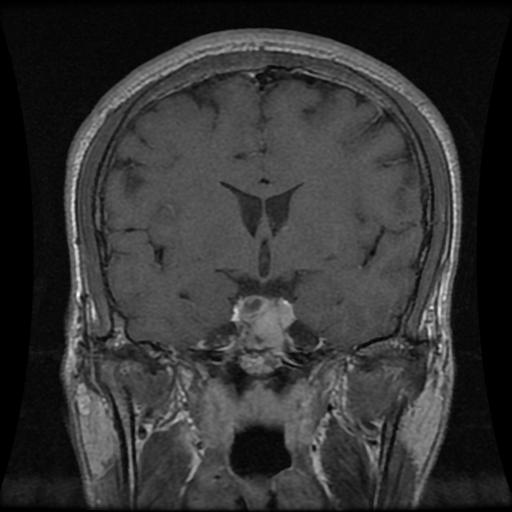
Label: pituitary